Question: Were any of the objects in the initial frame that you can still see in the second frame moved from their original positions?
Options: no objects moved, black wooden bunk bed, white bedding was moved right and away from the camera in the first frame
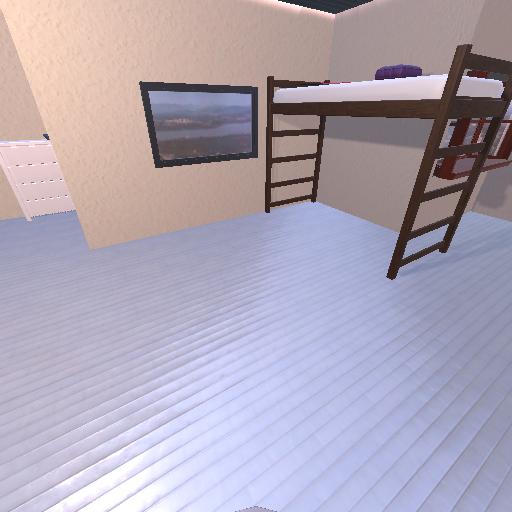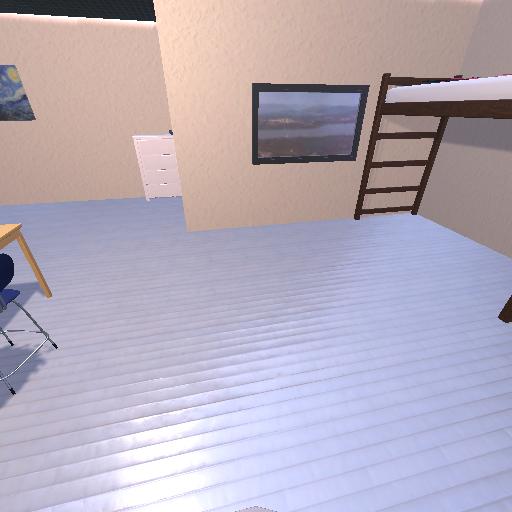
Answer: no objects moved